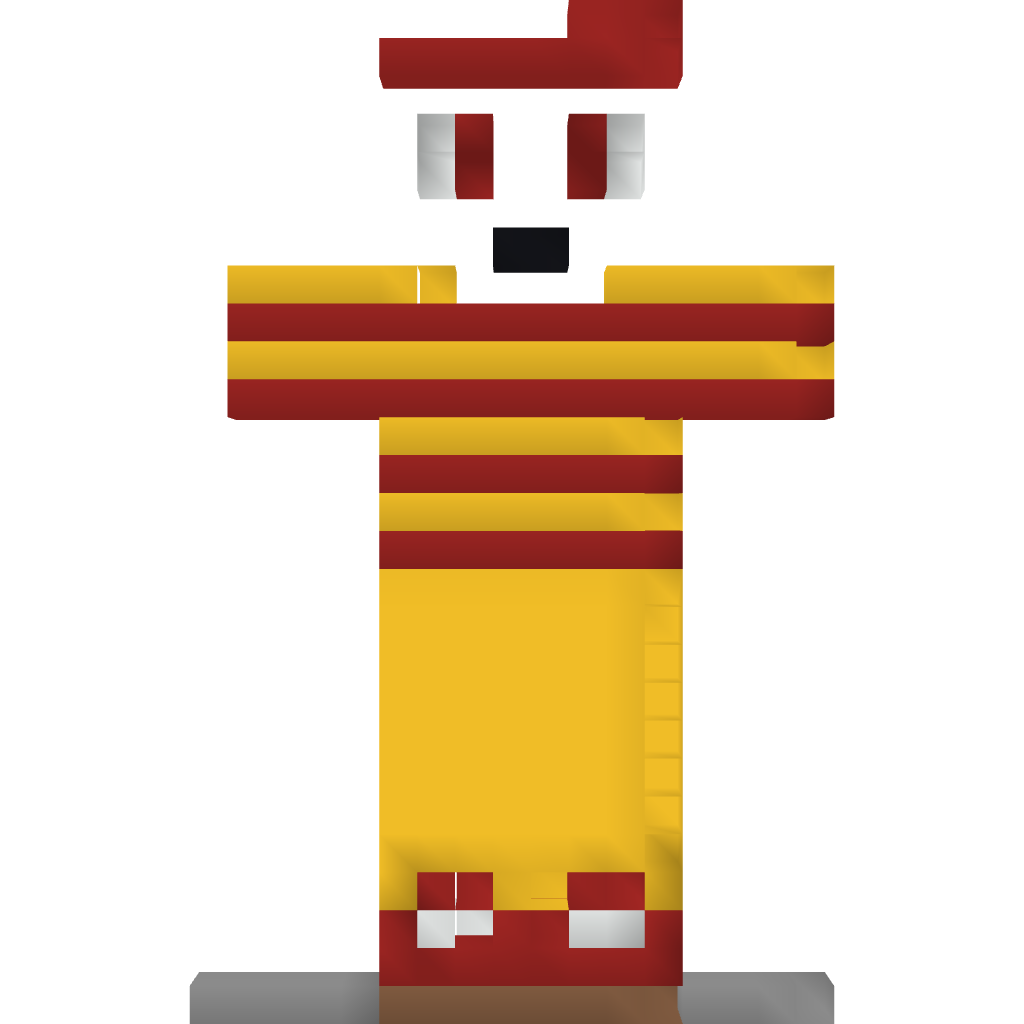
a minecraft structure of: Statue#1